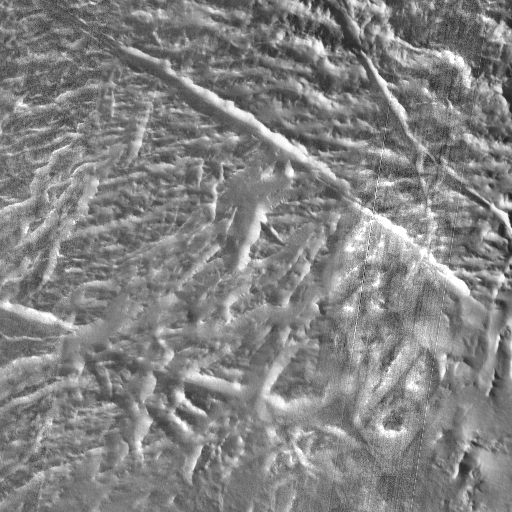
Crater classes present: Background